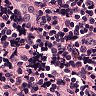
Metastatic tissue present: no